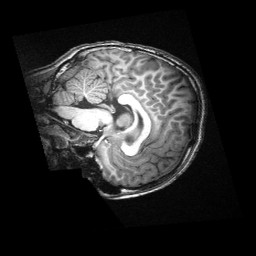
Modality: T1w
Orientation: sagittal
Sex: male